RGB frame:
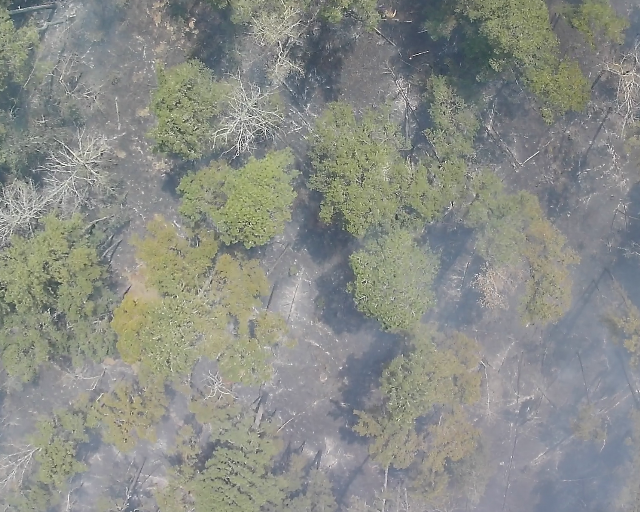
Thermal frame:
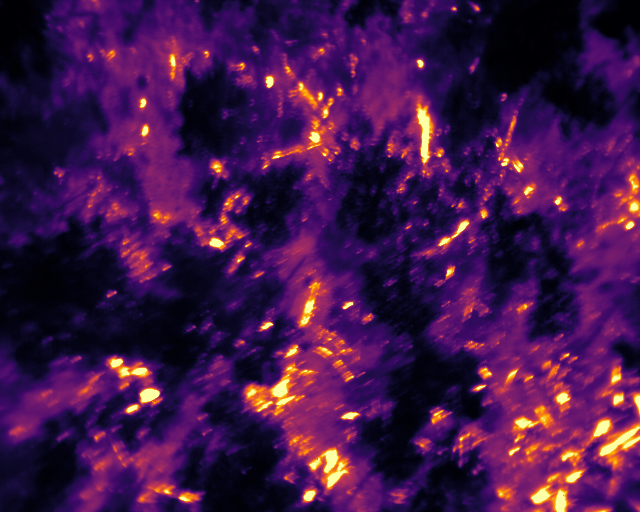
Captured: 2026-02-26 03:42:12
Pixels at or above 80 °C: 6661 (fraction of frame: 0.02033)